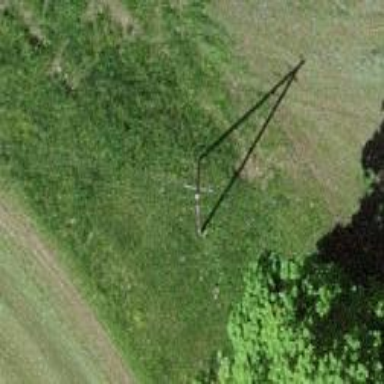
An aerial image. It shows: Minor power line.